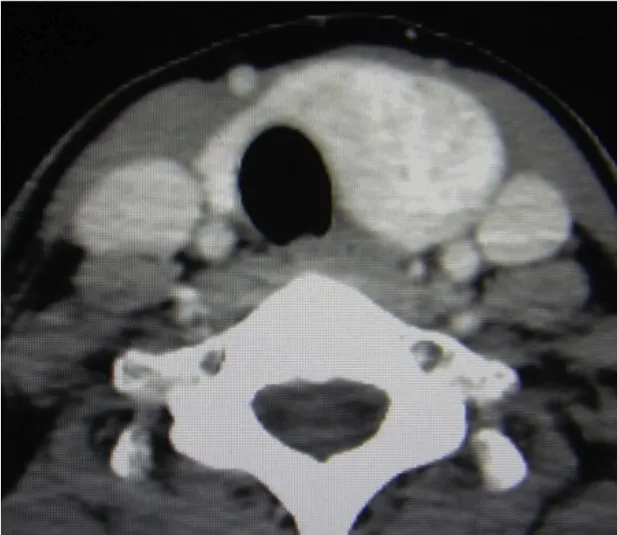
Computed tomography (CT) findings for a 56-year-old woman with a thyroid tumor. On a contrast-enhanced CT image the internal portion of the tumor shows densely and uneven staining (B). The trachea is displaced to the right.
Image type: radiology (ct)